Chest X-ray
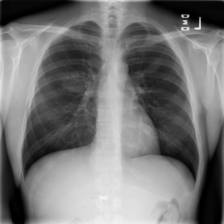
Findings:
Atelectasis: negative
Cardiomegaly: negative
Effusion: negative
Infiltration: negative
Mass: negative
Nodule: negative
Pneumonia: negative
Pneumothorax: negative
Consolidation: negative
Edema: negative
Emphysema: negative
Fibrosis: negative
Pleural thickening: negative
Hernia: negative